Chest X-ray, PA view. Patient: 23 years old, sex F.
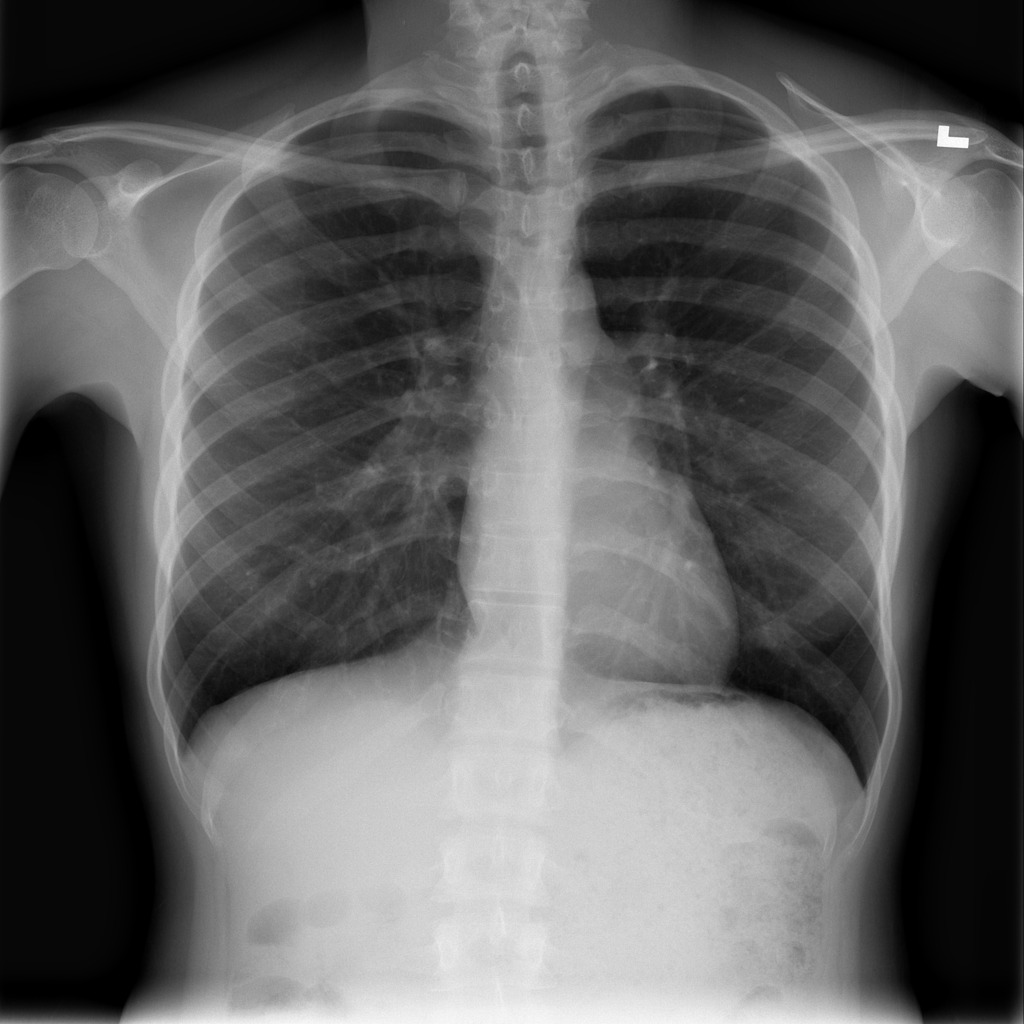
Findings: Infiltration